Current action and preconditions to check: trajectory_clear

Your task: For each precondition in the list above, predict whether it will hold at this action.

Consider the current scene as observed from the mobile robot's camera, and analyze the predicted future states of all dynamic agents (e.g., people, animals, vehicles, or any moving entities) within the NEXT SECOND.

IMPORTANT: Only answer "very likely" if you are absolutely certain—based on strong, clear evidence—that a dynamic agent will violate the precondition in the predicted future state. Do NOT answer "very likely" for unlikely, ambiguous, or low-probability risks.

Ask yourself for each precondition: Is there a high probability, with clear and convincing evidence, that the predicted future states of any dynamic agent will interfere with the predicted future state of the currently executing action within the NEXT SECOND, causing that precondition to fail?

Assess the risk level based on these predictions. Use "likely" or "very likely" if motions create a clear risk of interference.

Use "neutral" or "improbable" if agents are nearby but their predicted paths are clearly diverging or non-conflicting.

Failure Risk Categories: "very improbable", "improbable", "neutral", "likely", "very likely"

Answer Format: Output ONLY the probability_of_failure value from these categories: "very improbable", "improbable", "neutral", "likely", "very likely"

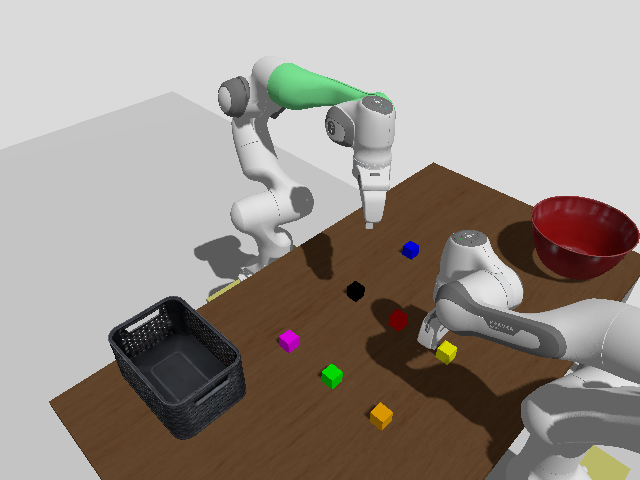

Answer: very improbable